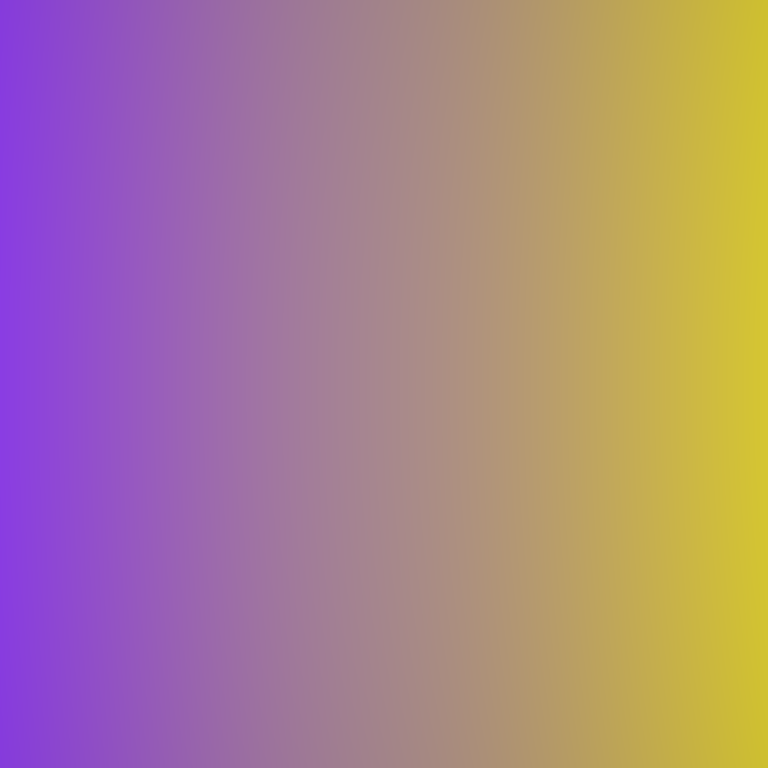
Abstract light effect, smooth gradient from violet to yellow, calm atmosphere, soft blend, no room, no furniture, no objects.